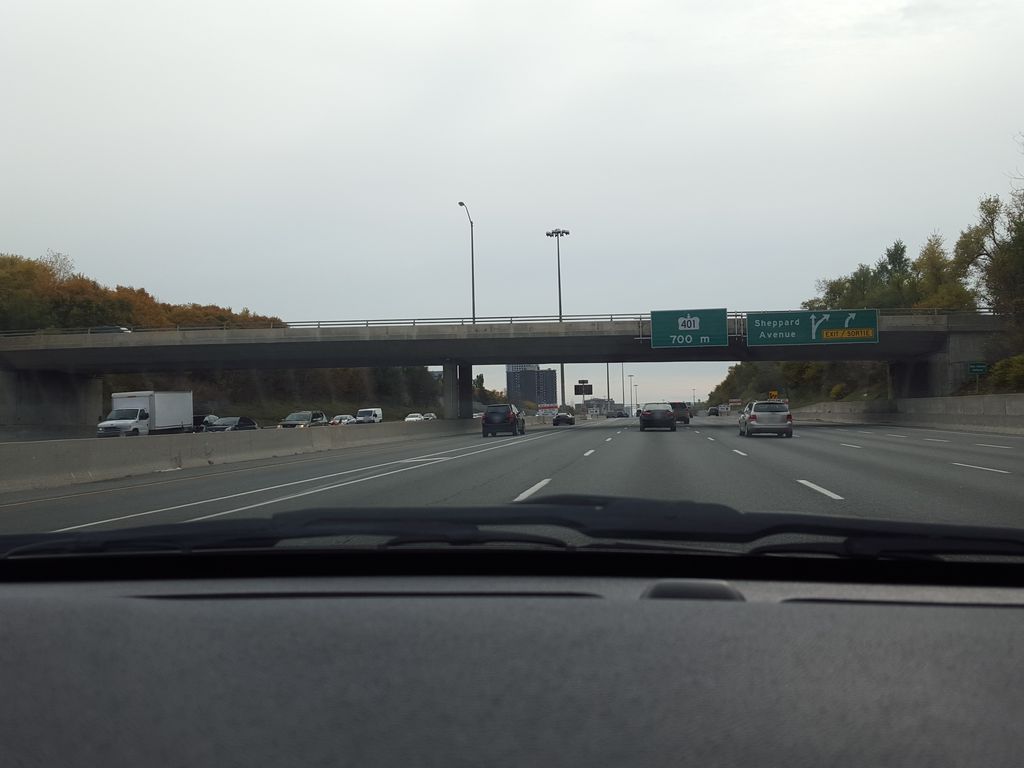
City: toronto